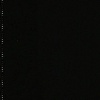
Label: space